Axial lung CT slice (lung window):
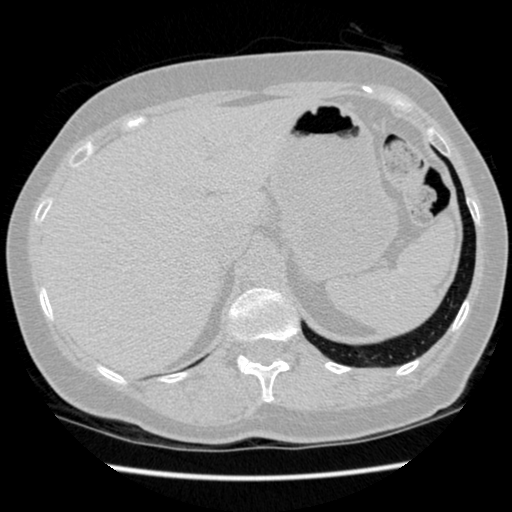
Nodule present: no